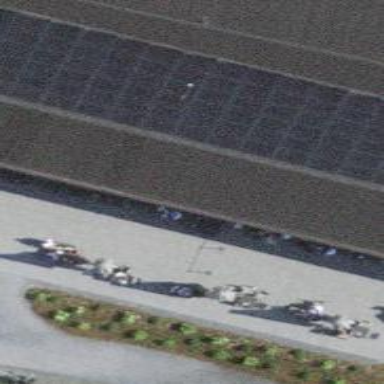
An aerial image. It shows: Solar power generator.